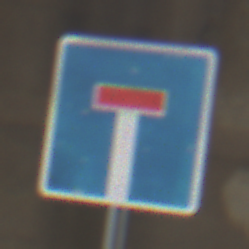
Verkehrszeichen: Sackgasse
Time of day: Midday
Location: Roofed (Beach)
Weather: Overcast
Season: NotSpecified
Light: Natural